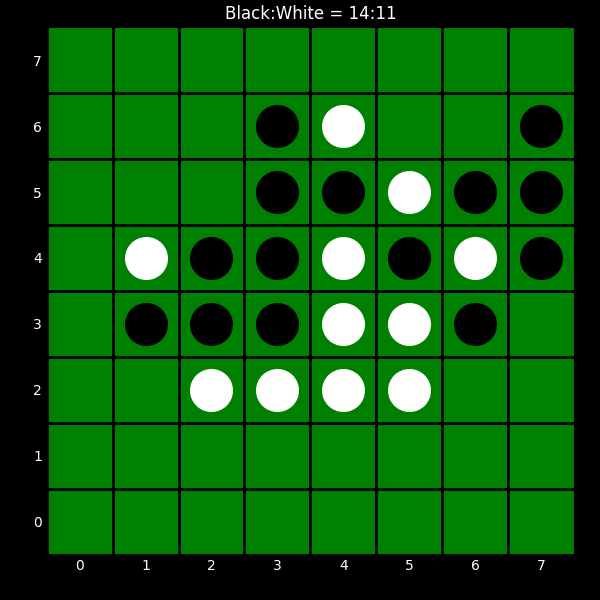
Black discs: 14
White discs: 11